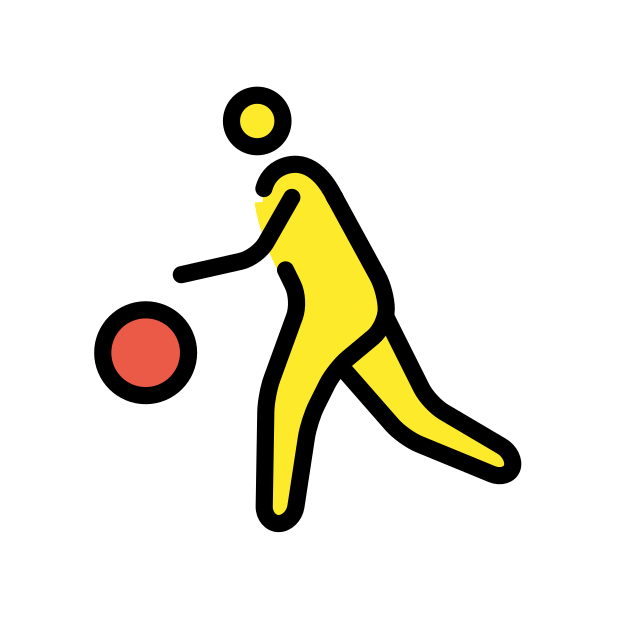
Emoji: ⛹
Name: person with ball
Unicode: 0x26f9